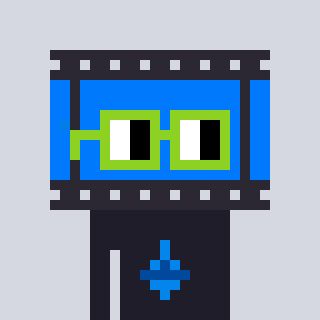
a pixel art character with square light green glasses, a film strip-shaped head and a grayscale-colored body on a cool background